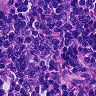
Metastatic tissue present: no